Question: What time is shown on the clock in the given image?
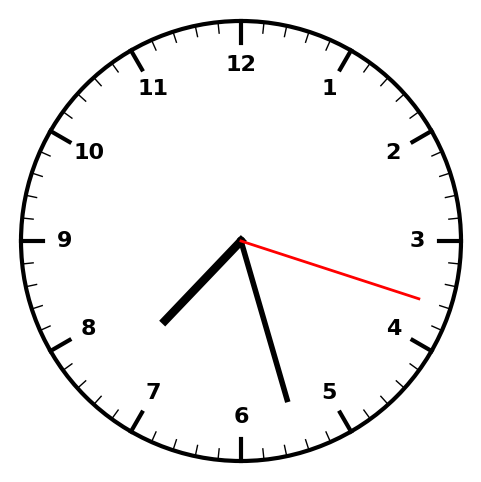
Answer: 07:27:18